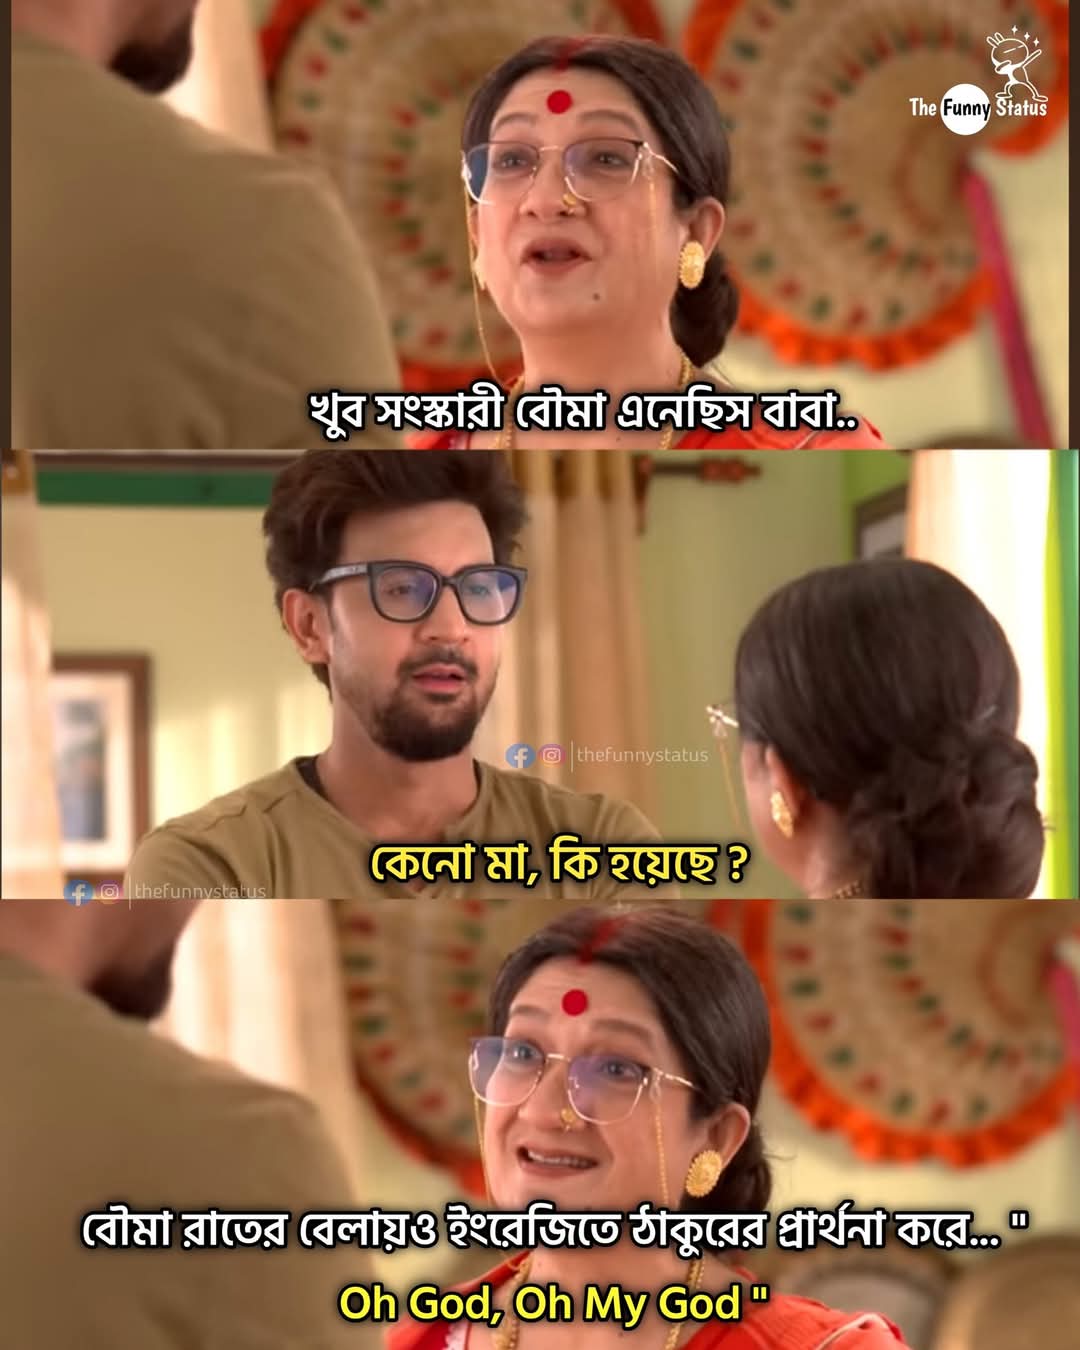
Text: খুব সংস্কারী বৌমা এনেছিস বাবা..
কেনো মা, কি হয়েছে?
বৌমা রাতের বেলায়ও ইংরেজিতে ঠাকুরের প্রার্থনা করে... "
Oh God, Oh My God "
Label: Non Hate